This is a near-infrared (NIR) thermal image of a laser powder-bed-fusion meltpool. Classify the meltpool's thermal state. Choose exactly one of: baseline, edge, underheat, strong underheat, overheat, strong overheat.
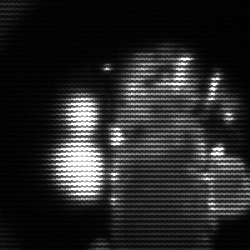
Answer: strong underheat